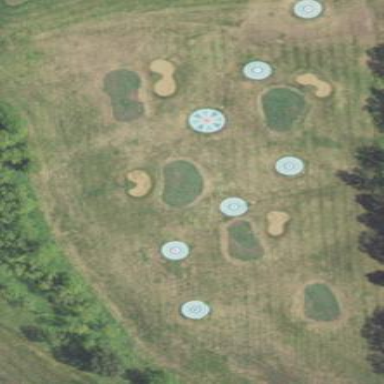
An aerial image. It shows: Grassy area designated as driving range for golf.